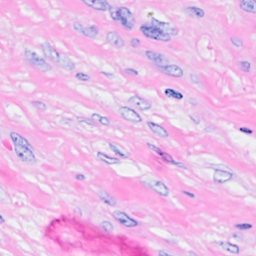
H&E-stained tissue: Breast